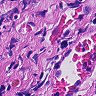
Metastatic tissue present: no